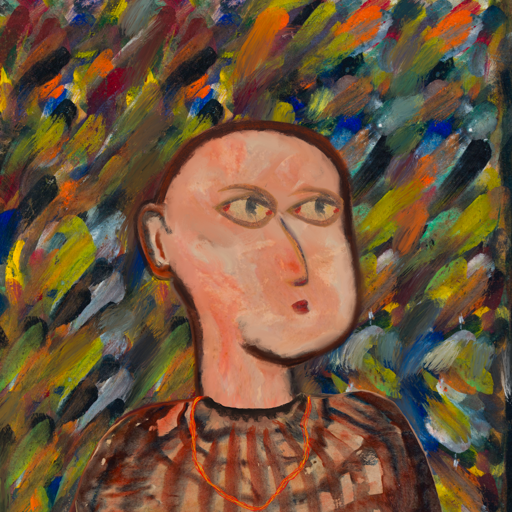
Background: An_Impression, Head And Neck Side: Roy_Bahadur, Face Side: GypsyMother, Bust: Orphan, Hair Side: Blank, Head Accessory: Blank, Second Necklace: Gypsy_Mother_2, Necklace: Blank, Baby: Blank